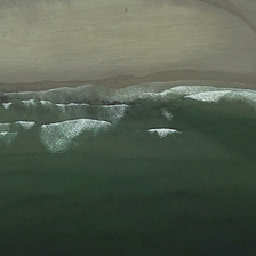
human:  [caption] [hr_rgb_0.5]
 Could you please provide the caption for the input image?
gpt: some waves between the soft sand and dark green sea .

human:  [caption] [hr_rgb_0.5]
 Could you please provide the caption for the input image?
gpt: white spoondrift pats the bank and there is a curve on the beach .

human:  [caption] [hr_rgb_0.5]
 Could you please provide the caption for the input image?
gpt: We can see white waves near the coast.

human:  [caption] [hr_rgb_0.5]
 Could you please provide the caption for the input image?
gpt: Near the coast, we can see white waves.

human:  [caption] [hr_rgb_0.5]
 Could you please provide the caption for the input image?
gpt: some white waves are between yellow beach and green ocean .